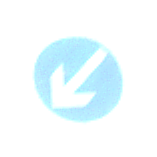
Verkehrszeichen: VorgeschriebeneVorbeifahrtLinks
Umgebung: Outdoor, Nature
Tageszeit: SunriseSunset
Wetter: Clear
Licht: Natural
Jahreszeit: NotSpecified
Kontrast: HighContrast